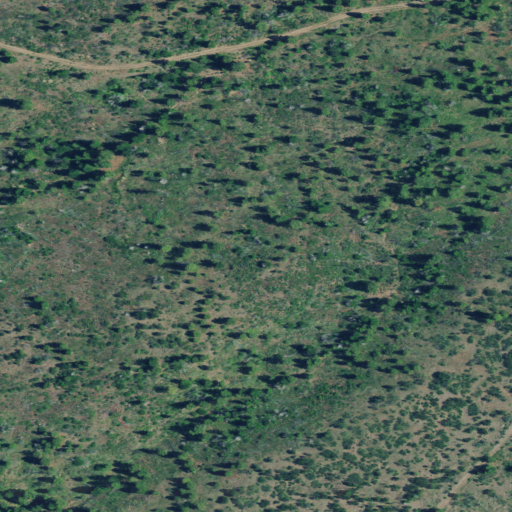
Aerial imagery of plain(s) in Oregon named Breeds Flat containing shrub and grassland